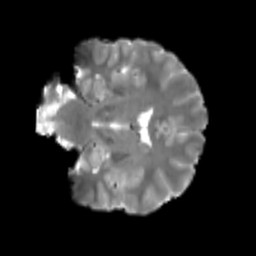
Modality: T2w
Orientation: coronal
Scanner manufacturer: siemens
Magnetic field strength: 3 T
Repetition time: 4 s
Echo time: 0.0594 s